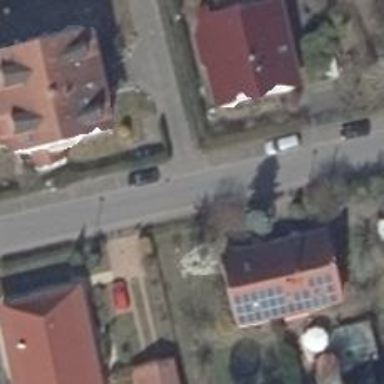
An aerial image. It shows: Residential road with asphalt surface. There is lane on the right side designated for sidewalk.